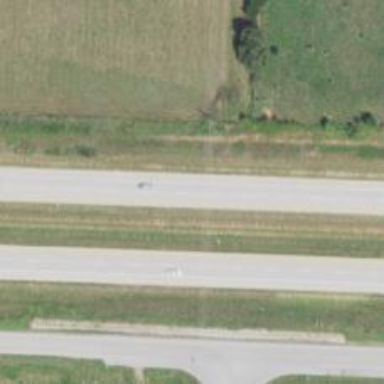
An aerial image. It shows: Motorway.